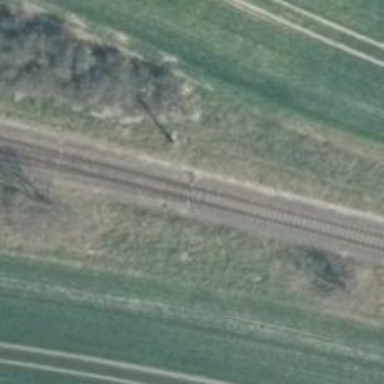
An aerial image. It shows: Railway switch with the turnout side on the left.